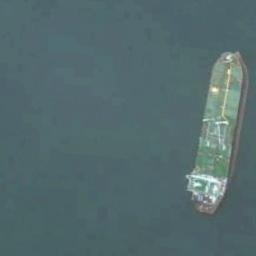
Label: ship